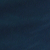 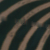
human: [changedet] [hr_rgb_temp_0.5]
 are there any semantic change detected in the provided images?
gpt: A palm shaped island was made in the sea.